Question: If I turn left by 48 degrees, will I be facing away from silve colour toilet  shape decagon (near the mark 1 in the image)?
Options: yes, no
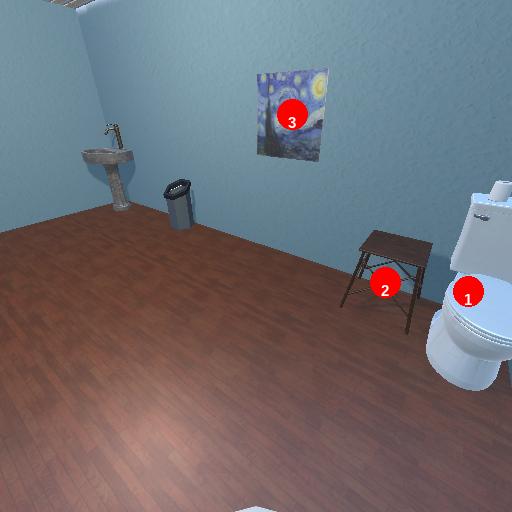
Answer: yes